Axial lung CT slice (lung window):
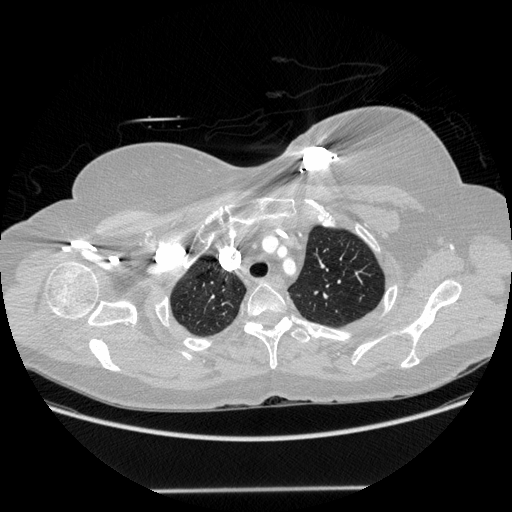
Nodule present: no